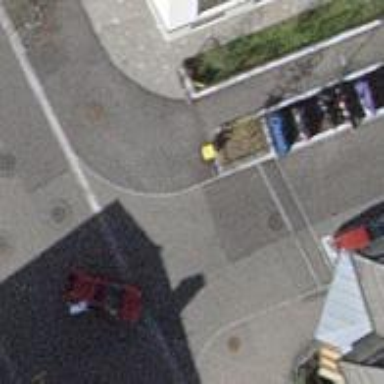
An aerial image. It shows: Post box.